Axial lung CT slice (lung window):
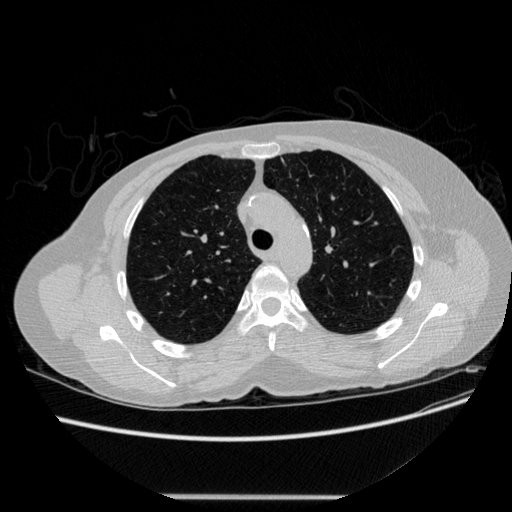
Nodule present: no